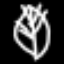
Label: leaf